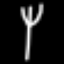
Label: fork